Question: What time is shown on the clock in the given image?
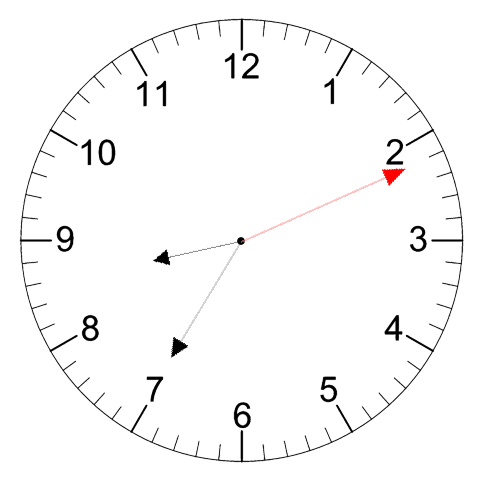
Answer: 08:35:11